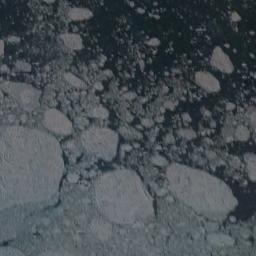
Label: sea_ice